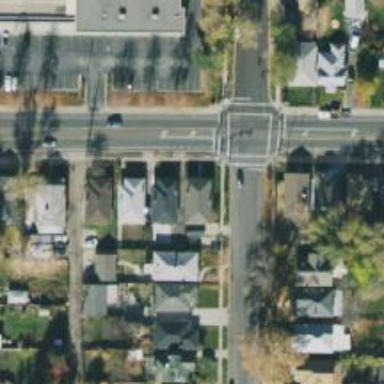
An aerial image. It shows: Crossing with marked lines on the road.